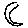
Label: moon